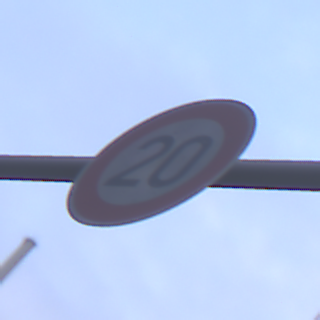
Verkehrszeichen: Geschwindigkeit20
Umgebung: Outdoor, Urban
Tageszeit: SunriseSunset
Wetter: PartlyCloudy
Licht: Natural
Jahreszeit: NotSpecified
Kontrast: LowContrast